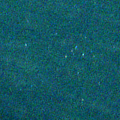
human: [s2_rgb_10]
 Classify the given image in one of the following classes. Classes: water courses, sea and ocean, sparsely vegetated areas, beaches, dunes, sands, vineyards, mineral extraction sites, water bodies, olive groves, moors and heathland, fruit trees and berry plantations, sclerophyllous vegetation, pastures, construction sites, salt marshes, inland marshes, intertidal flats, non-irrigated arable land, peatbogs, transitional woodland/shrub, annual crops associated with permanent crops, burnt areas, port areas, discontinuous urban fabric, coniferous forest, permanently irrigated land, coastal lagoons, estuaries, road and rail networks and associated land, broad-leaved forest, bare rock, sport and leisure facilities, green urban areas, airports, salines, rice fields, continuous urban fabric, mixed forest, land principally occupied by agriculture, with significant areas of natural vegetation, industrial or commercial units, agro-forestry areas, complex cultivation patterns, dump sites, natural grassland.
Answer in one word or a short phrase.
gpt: sea and ocean